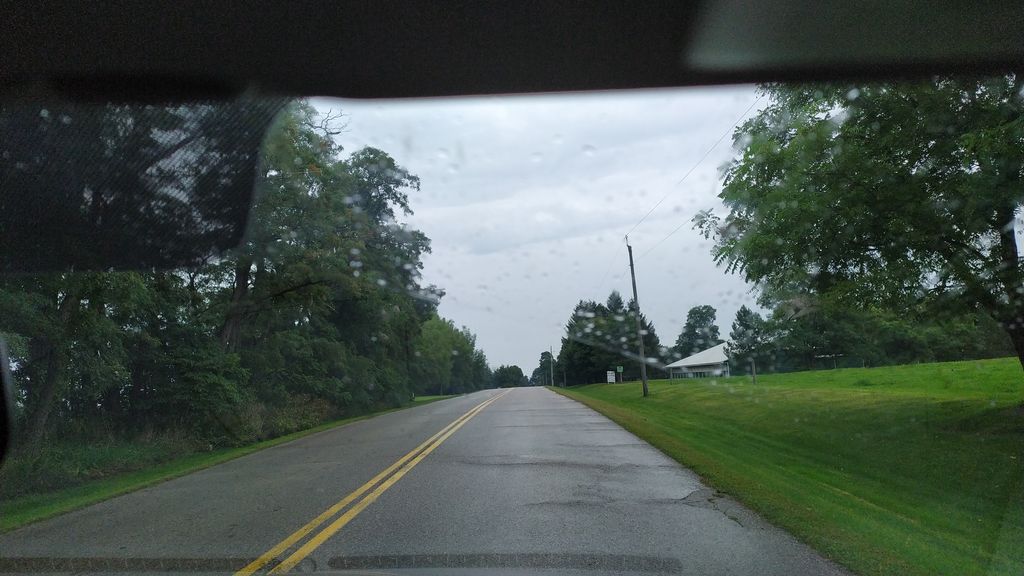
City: kitchener-waterloo